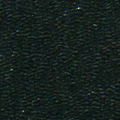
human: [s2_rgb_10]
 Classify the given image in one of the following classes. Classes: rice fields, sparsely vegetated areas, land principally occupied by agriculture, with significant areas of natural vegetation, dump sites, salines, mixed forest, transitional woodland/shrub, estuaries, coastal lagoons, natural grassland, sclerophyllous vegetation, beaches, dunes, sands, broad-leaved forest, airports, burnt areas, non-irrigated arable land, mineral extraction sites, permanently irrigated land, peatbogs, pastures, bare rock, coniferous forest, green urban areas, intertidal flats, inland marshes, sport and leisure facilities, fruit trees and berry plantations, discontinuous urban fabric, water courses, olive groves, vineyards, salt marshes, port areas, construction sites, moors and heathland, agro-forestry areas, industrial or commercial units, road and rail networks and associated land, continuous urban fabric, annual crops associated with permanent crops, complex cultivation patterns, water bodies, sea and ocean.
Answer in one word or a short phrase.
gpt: sea and ocean